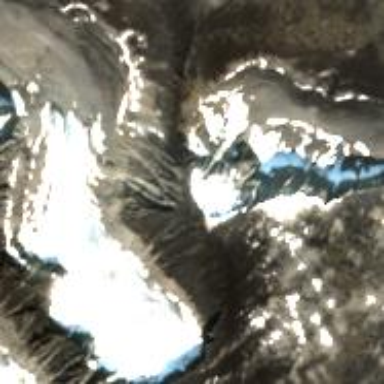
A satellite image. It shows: Stunning view of glacier.